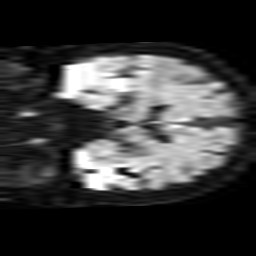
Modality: TRACE
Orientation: coronal
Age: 78
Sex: female
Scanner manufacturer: philips
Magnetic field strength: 3 T
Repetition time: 3.801 s
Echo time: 0.06134 s